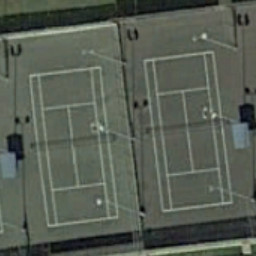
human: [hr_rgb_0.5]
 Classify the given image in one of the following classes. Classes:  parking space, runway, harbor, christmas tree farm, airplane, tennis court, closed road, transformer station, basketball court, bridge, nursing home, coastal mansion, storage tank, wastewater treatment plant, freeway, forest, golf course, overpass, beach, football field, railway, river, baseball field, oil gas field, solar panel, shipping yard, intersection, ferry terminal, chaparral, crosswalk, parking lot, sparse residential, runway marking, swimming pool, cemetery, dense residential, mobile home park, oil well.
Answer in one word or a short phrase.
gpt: tennis court